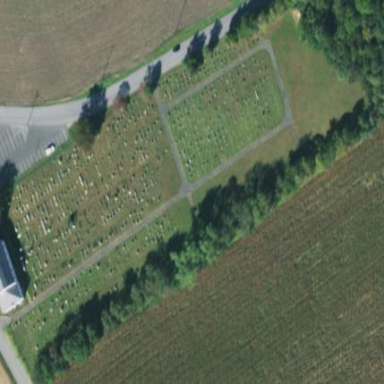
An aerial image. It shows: Cemetery.